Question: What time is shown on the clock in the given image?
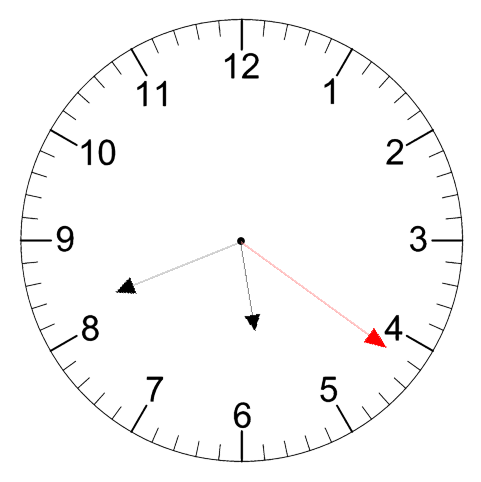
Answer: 05:41:21